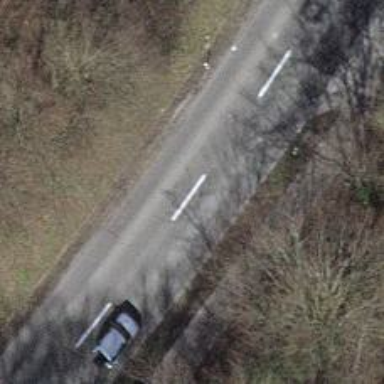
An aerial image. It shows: Tertiary road.